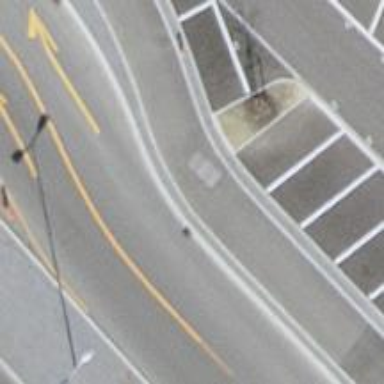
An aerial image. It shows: Paved path with asphalt surface.